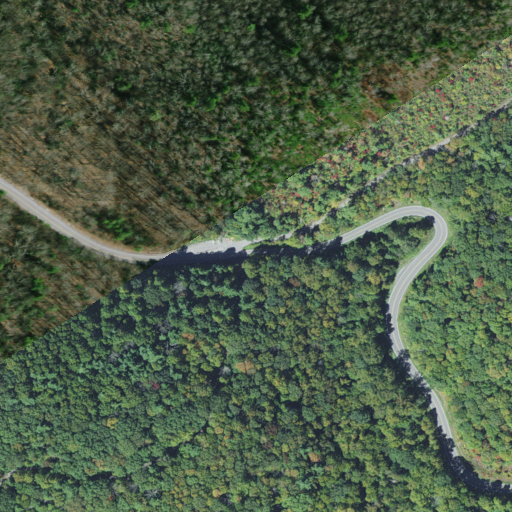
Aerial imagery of gap in North Carolina named Indian Grave Gap containing mixed forest, deciduous forest, open development, low intensity development, shrub, and grassland